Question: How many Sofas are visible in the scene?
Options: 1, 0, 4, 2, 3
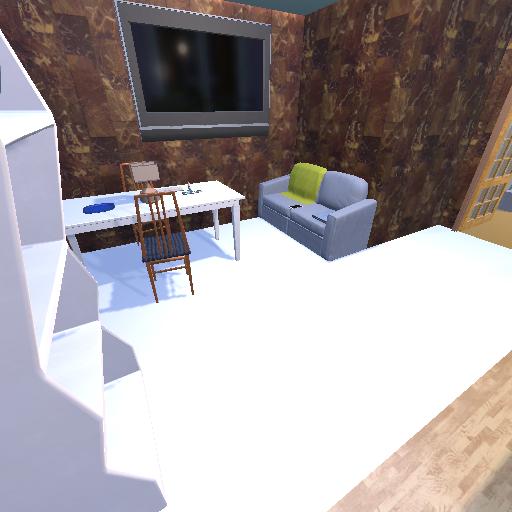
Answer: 1